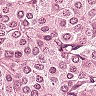
Metastatic tissue present: yes